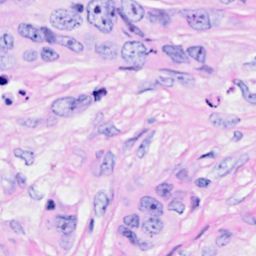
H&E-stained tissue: Breast